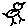
Label: bird